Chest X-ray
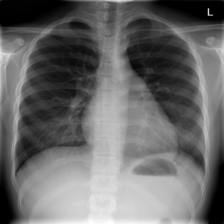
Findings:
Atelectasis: negative
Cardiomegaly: negative
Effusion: negative
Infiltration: negative
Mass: negative
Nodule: negative
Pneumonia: negative
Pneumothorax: negative
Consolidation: negative
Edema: negative
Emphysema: negative
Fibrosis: negative
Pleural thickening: negative
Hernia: negative